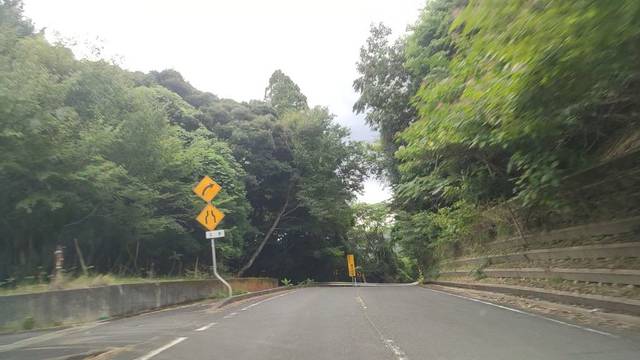
Region: Japan
Coordinates: 35.641, 134.898